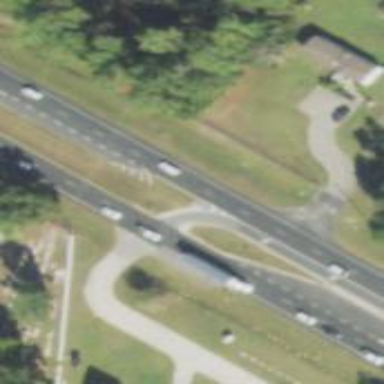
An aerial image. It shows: Trunk link highway.